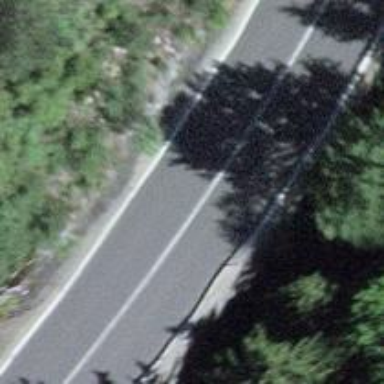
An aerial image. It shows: Tertiary road with asphalt surface.